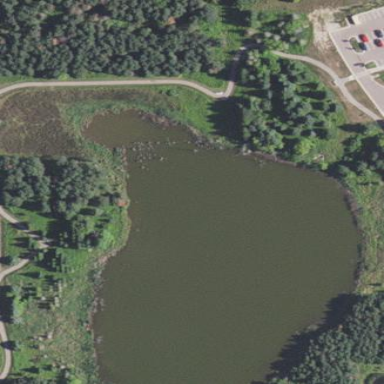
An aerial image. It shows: Pond surrounded by natural water.